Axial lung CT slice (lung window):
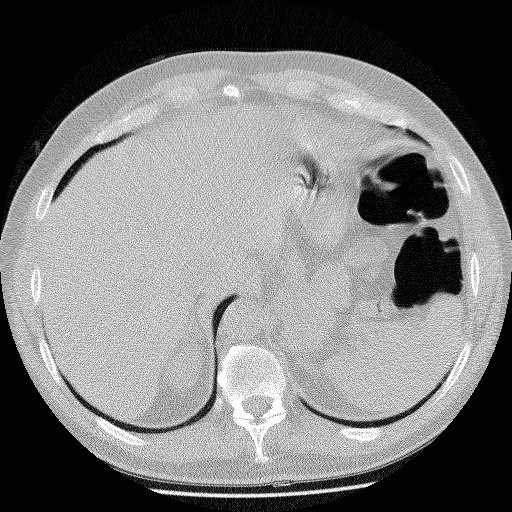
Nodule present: no